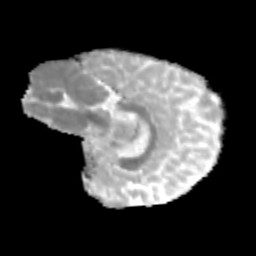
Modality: MD
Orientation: sagittal
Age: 9
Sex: female
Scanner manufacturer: siemens
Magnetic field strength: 3 T
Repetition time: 3.8 s
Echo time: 0.07 s